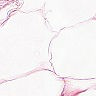
Metastatic tissue present: no